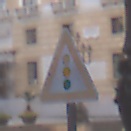
Verkehrszeichen: Lichtzeichenanlage
Umgebung: Outdoor, Urban
Tageszeit: SunriseSunset
Wetter: PartlyCloudy
Licht: Natural
Jahreszeit: NotSpecified
Kontrast: LowContrast